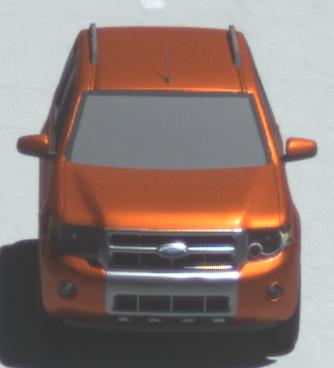
Make: Ford
Model: Escape Hybrid
Detailed model: -
Model produced from: 2004
Model produced until: 2012
Doors: 5
Color: orange
Road condition: wet road
Daytime: midday
Contrast: high contrast